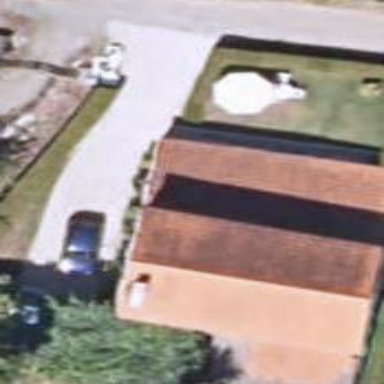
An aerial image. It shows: Simple and straightforward house.